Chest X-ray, PA view. Patient: 39 years old, sex F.
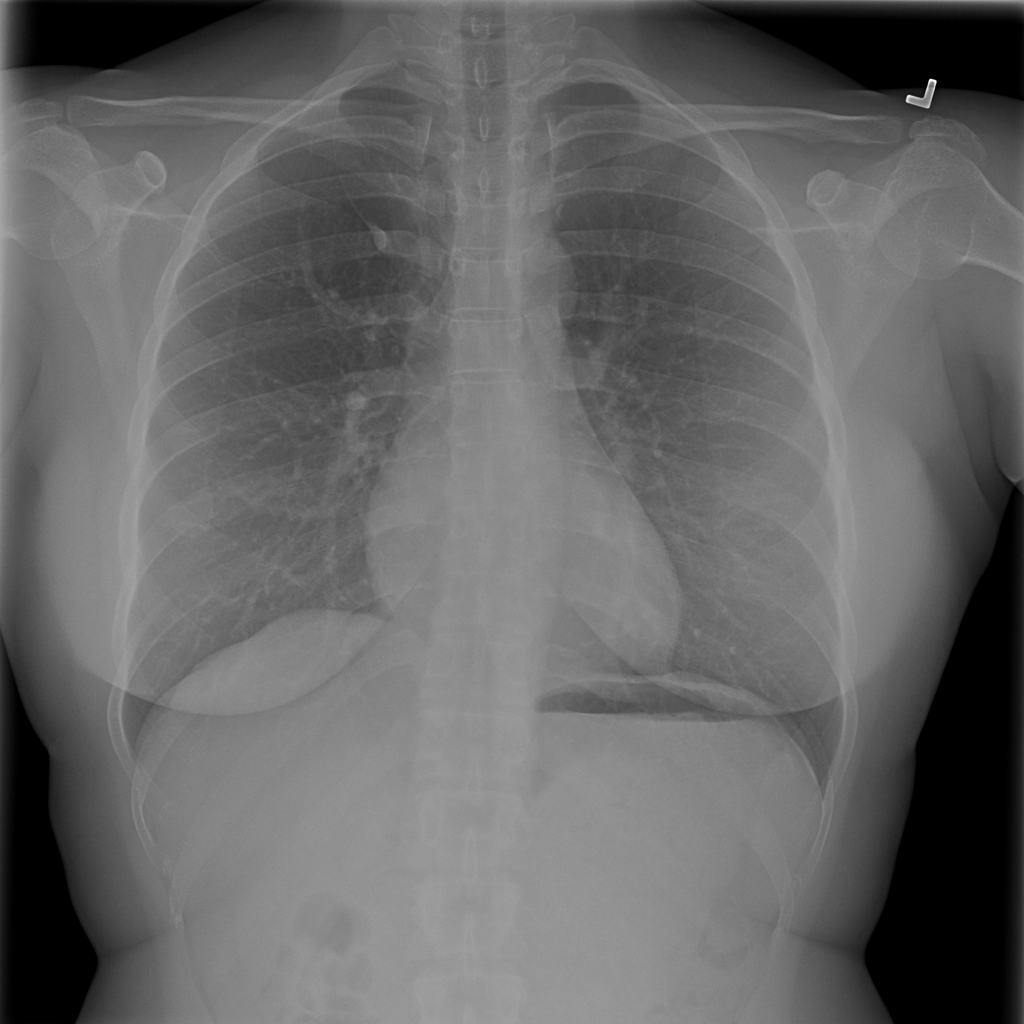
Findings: No Finding